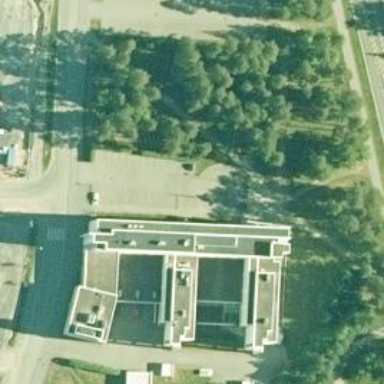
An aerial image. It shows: Government office.